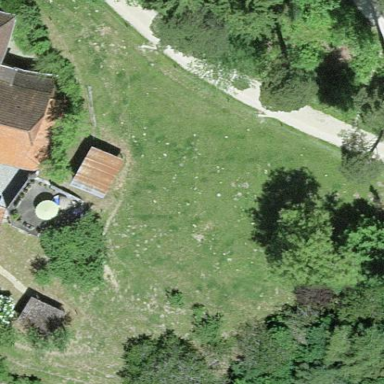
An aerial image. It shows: Farmyard area.